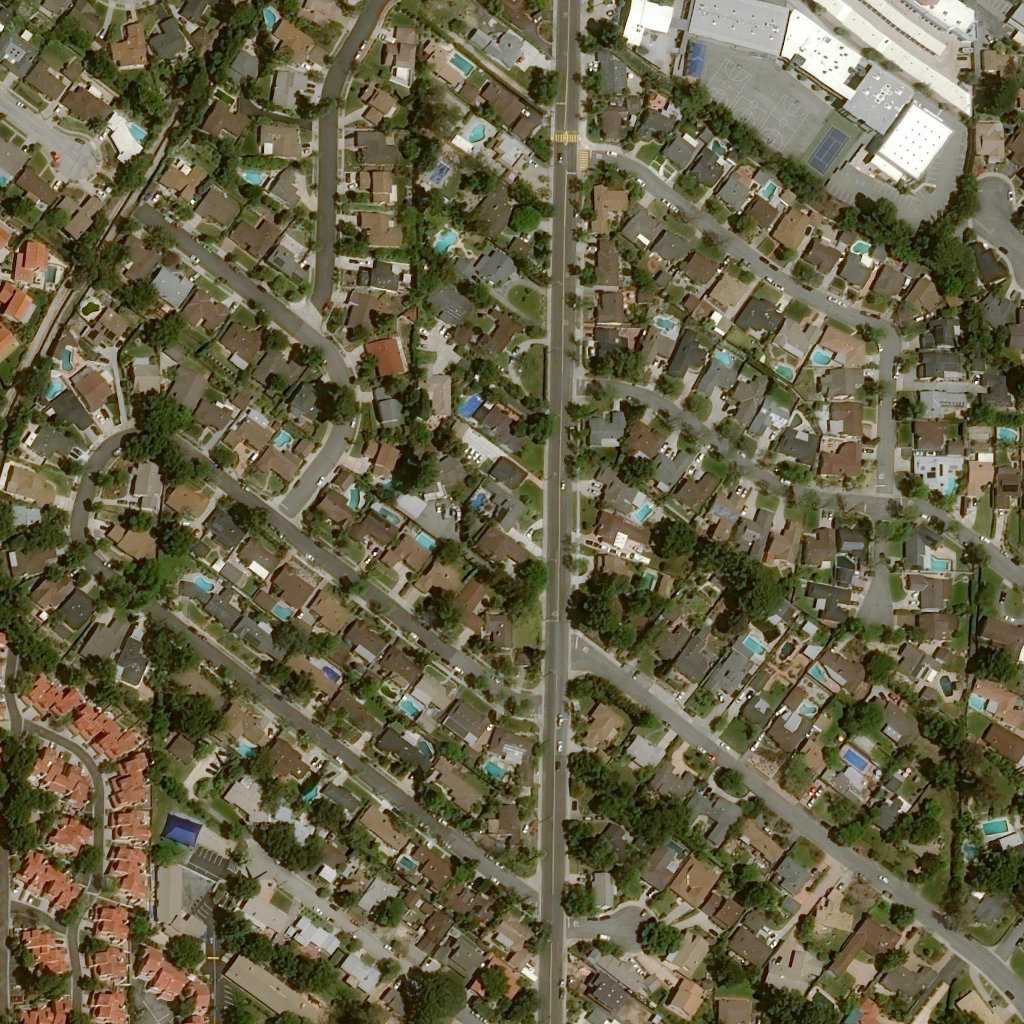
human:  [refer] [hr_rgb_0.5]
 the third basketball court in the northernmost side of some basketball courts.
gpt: <box>[[68, 5, 73, 10, 0]]</box>